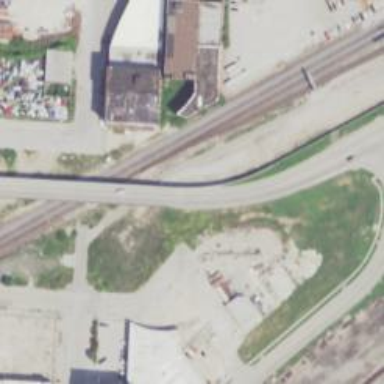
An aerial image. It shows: Railway junction.